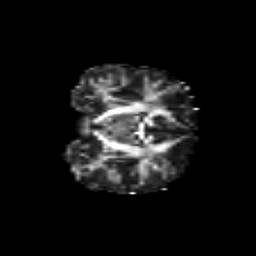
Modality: FA
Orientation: coronal
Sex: female
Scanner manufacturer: siemens
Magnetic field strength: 3 T
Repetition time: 5 s
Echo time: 0.071 s